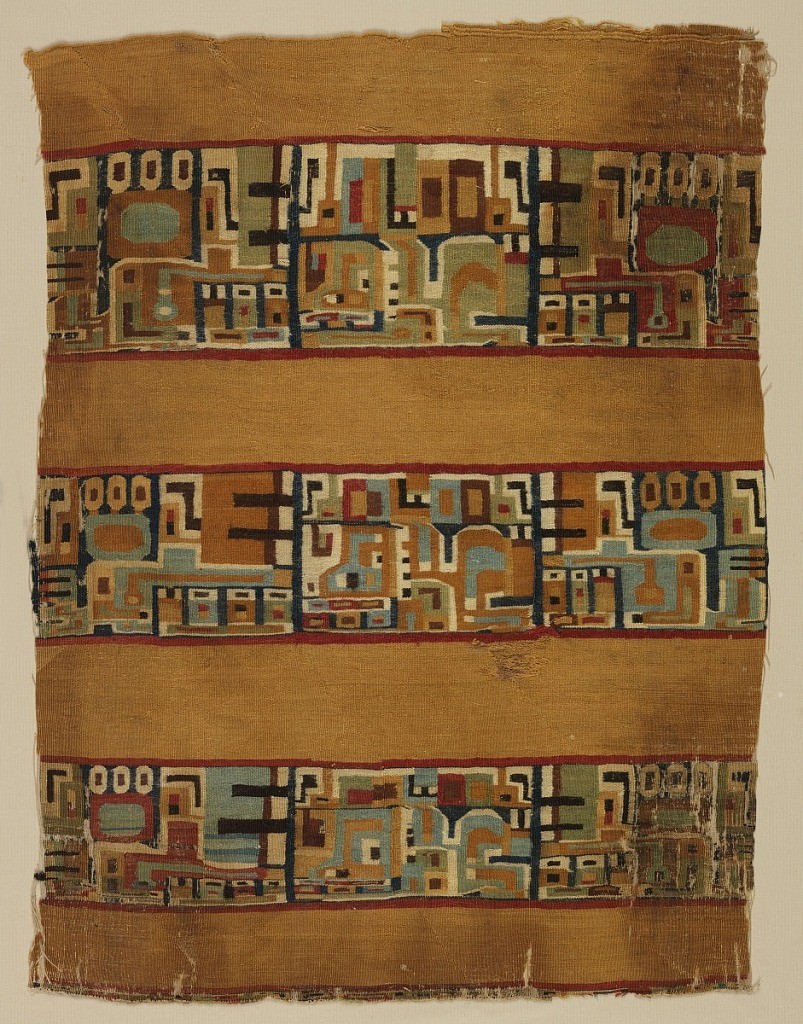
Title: Mantle fragment
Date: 8th–10th century
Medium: cotton warp, camelid fiber wefts Technique: plain weave with discontinuous weft (tapestry), single interlock Label: tapestry woven with cotton warp and camelid wefts
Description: Fragment of a Peruvian tapestry-woven mantle with a rich ochre ground and three wide bands with highly stylized animal motifs in shades of blue, green, tan, white, black, and red, set off by narrow red guard stripes.